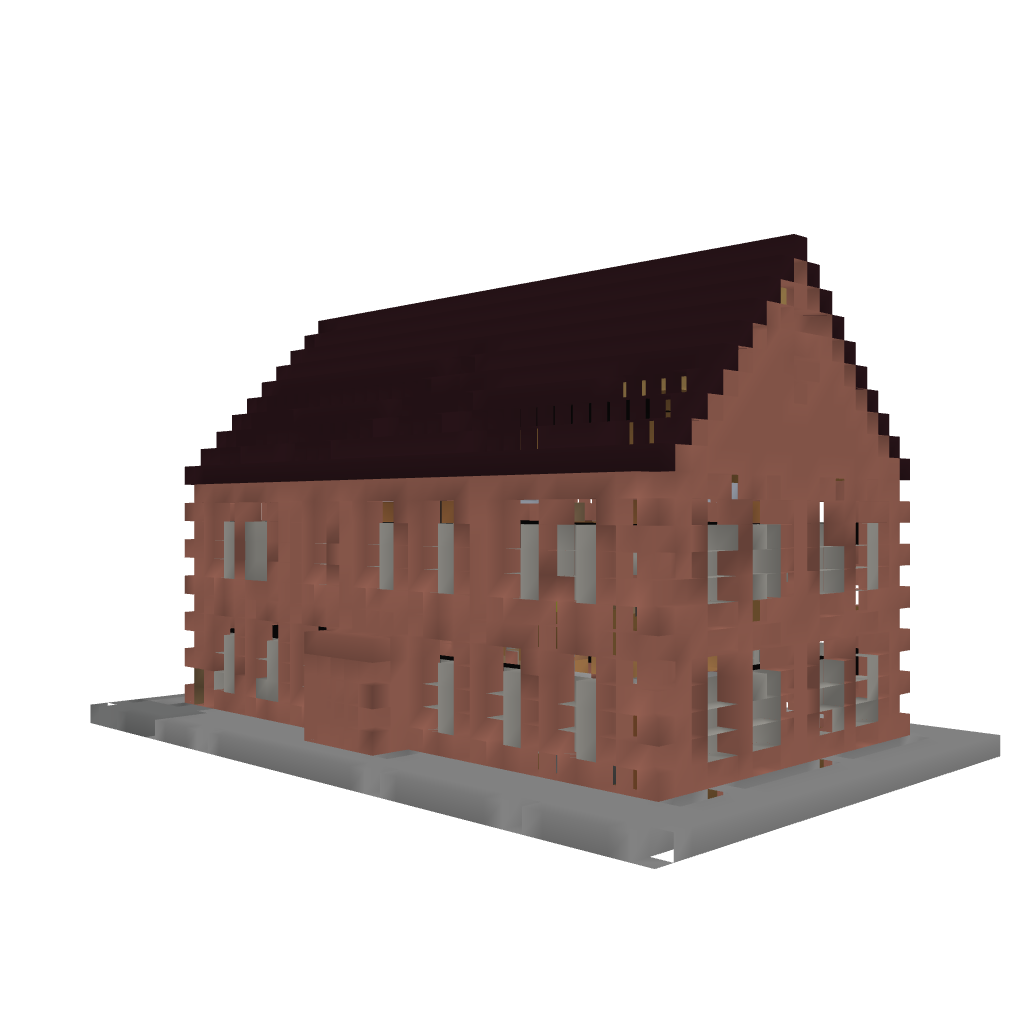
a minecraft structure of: Large Brick House